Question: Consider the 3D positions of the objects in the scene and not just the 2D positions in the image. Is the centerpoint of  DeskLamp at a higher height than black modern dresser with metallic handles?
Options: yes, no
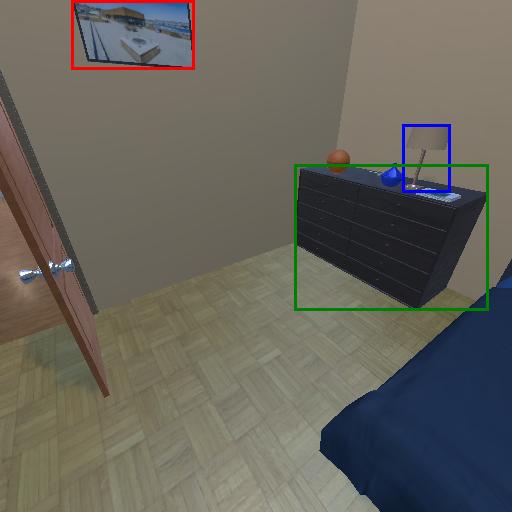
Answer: yes